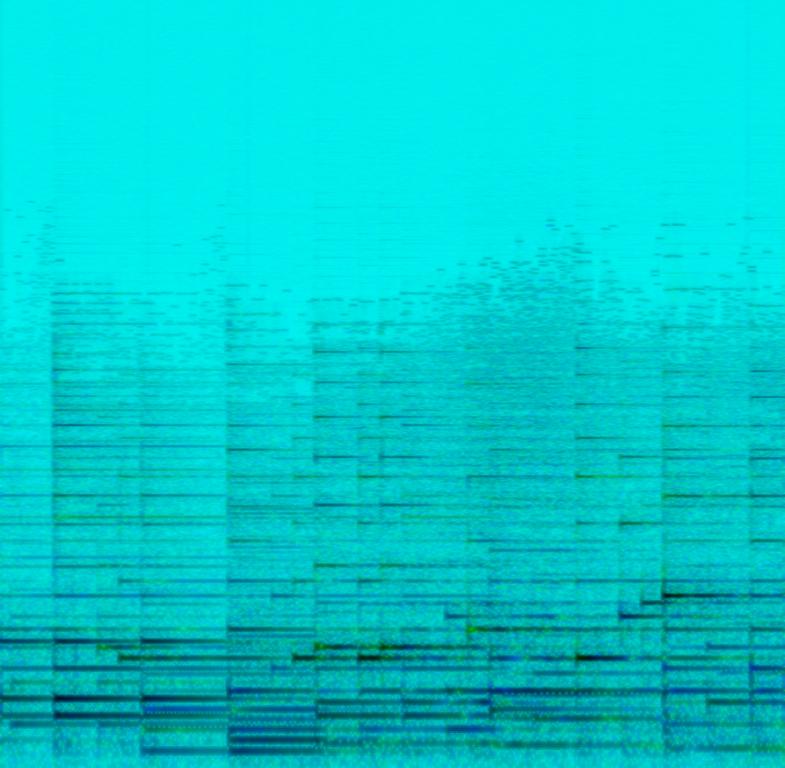
This is an advertisement jingle music piece. It is an instrumental piece. The main theme is being played by the piano while there is a synth string sound in the melodic background. There is an emotional, heart-touching atmosphere. This piece could be used in the soundtrack of a drama movie during scenes of tragedy. It could also work well as an advertisement jingle where there is an attempted appeal to emotion.